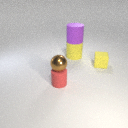
small brown metal sphere above small red rubber cylinder